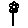
Label: flower